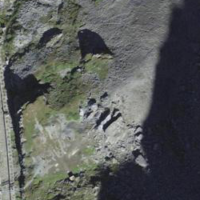
EUNIS habitat code: 48
Species observed at this site:
Veronica aphylla
Bartsia alpina